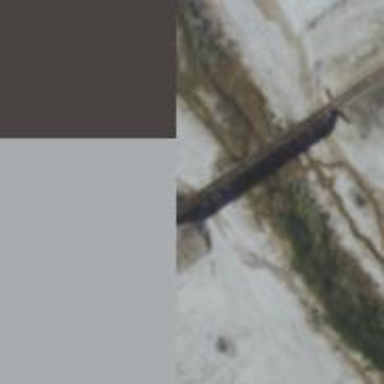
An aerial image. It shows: Disused railway bridge.